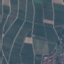
Label: PermanentCrop